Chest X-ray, PA view. Patient: 31 years old, sex M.
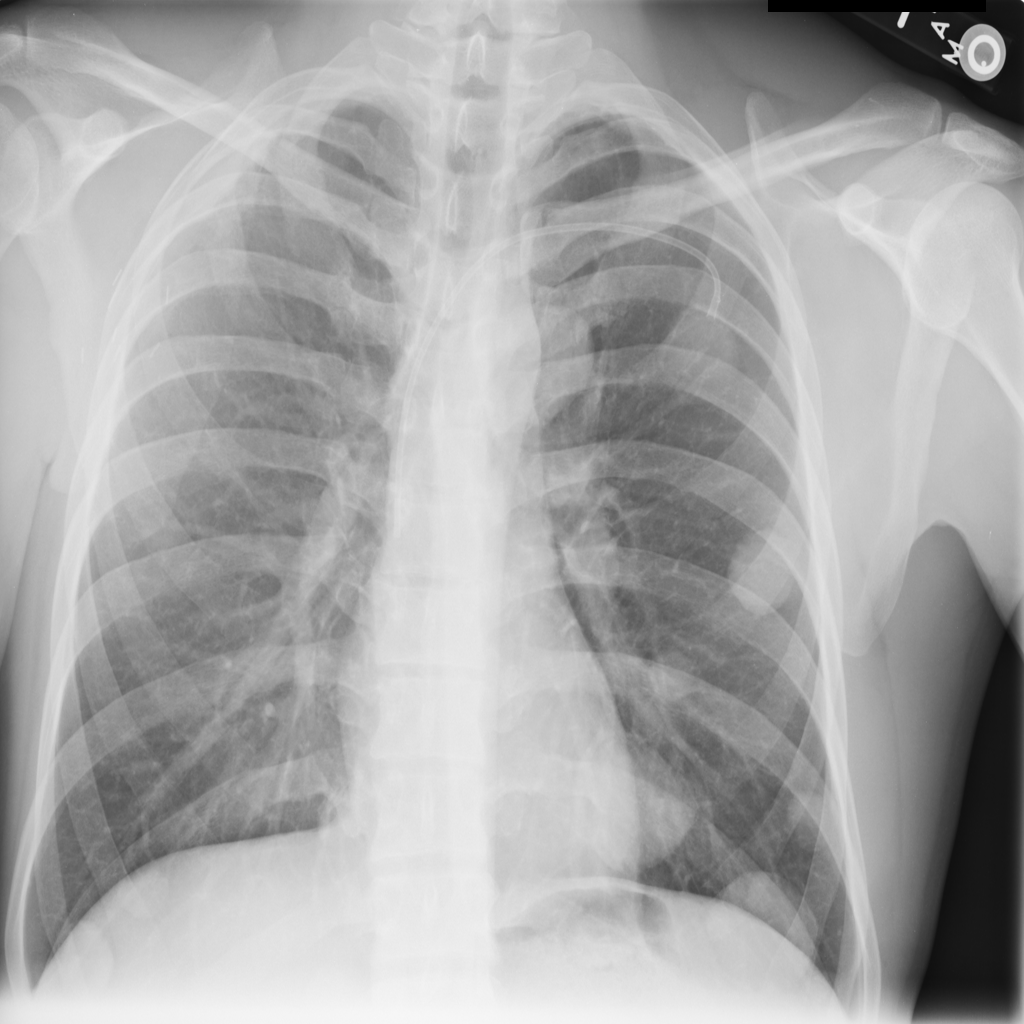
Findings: Nodule